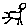
Label: cat